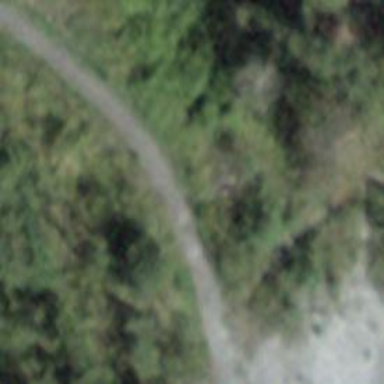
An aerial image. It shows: Dirt track road with grade3 tracktype.